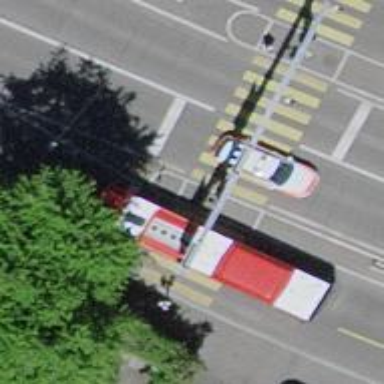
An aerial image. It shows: Crossing with traffic signals.